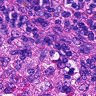
Metastatic tissue present: no